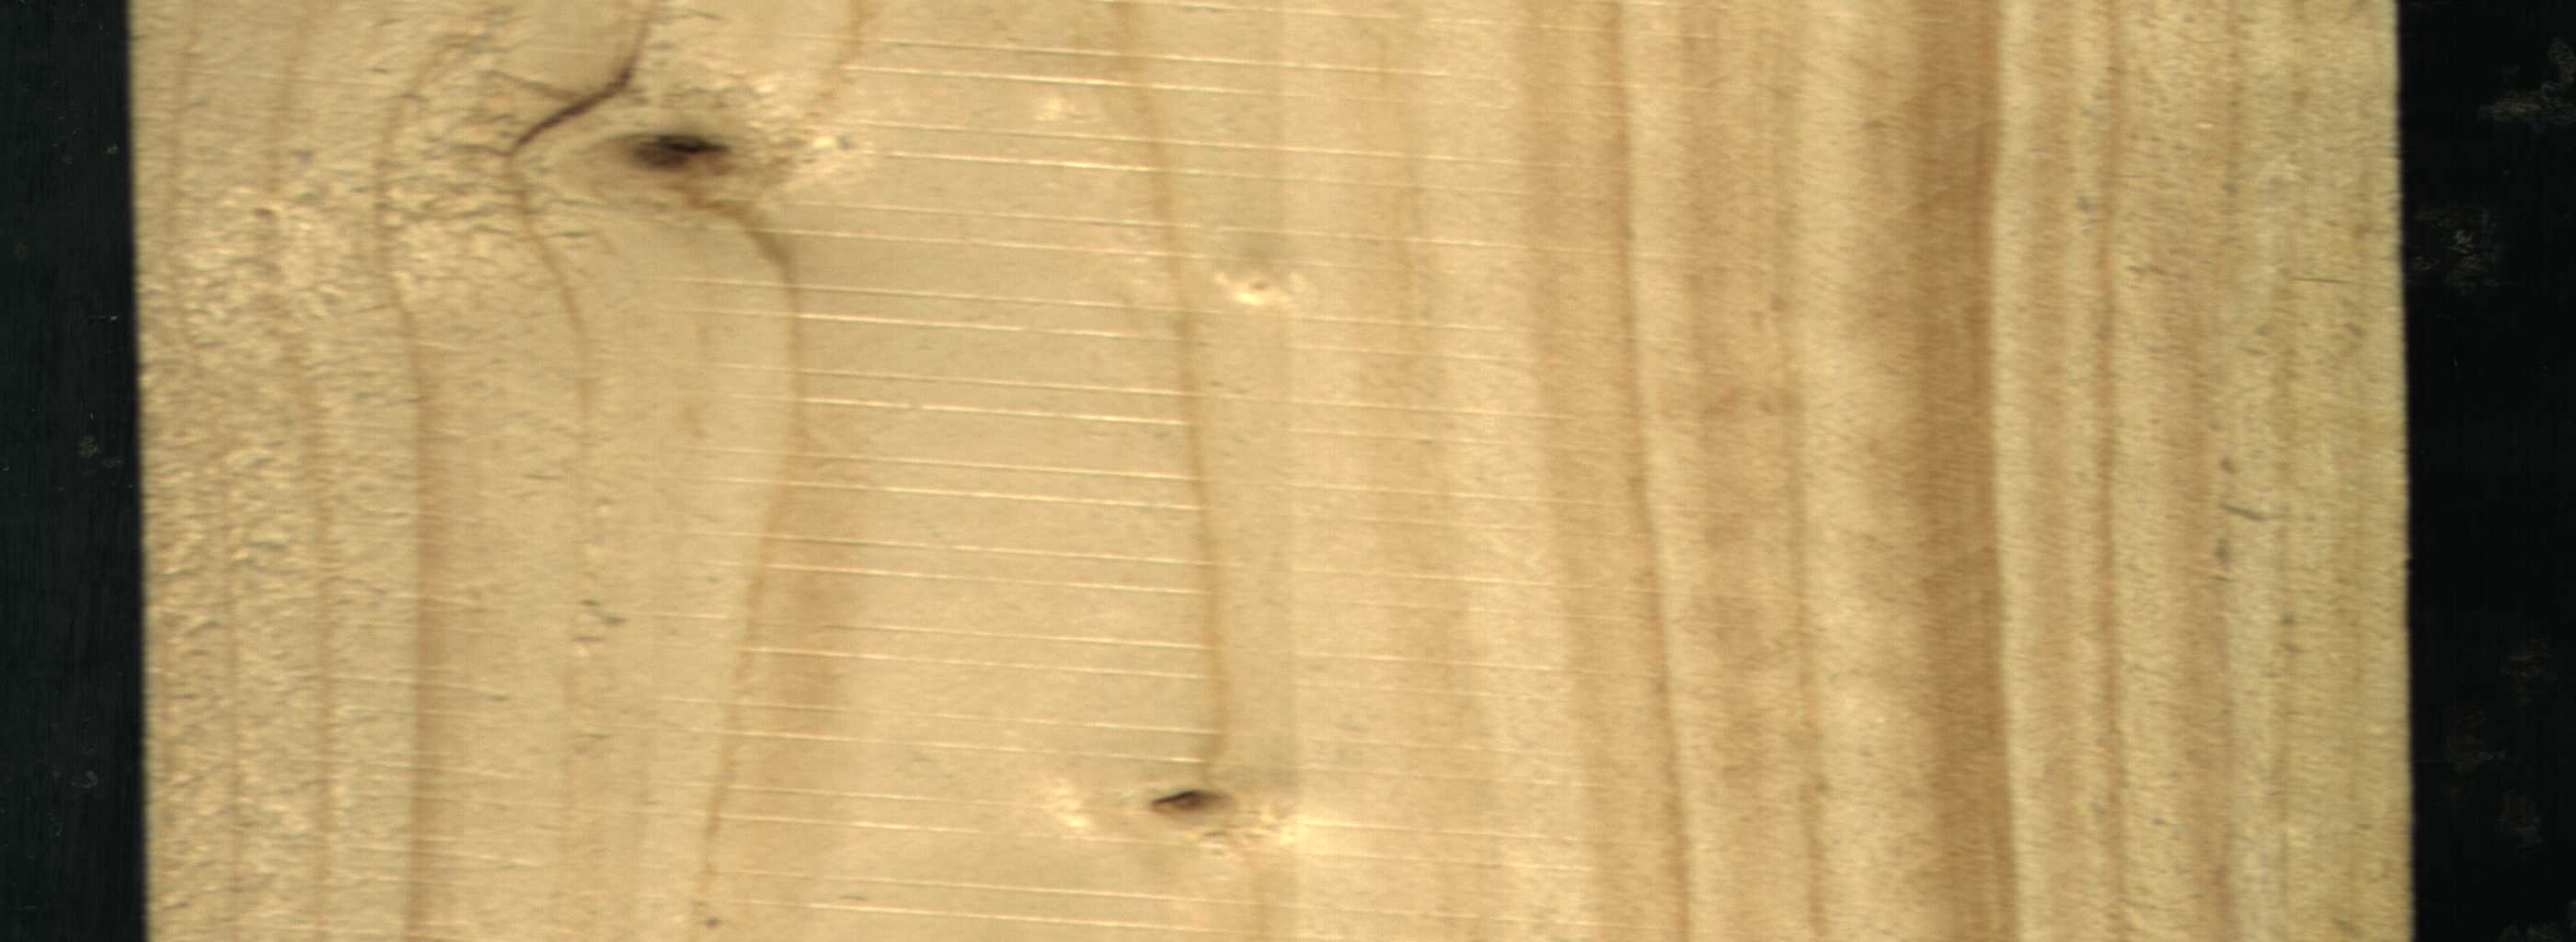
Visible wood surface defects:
Quartzity
Dead_Knot
Live_Knot